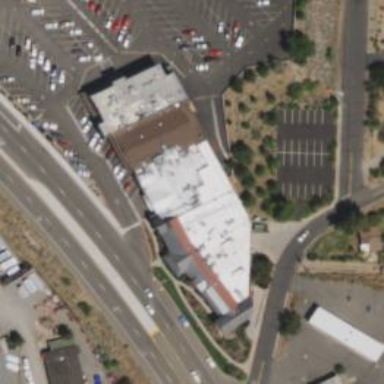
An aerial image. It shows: Building designated as casino.